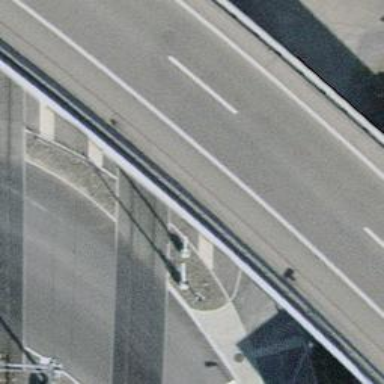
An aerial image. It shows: Railway crossing with traffic signals and full barrier.